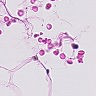
Metastatic tissue present: no